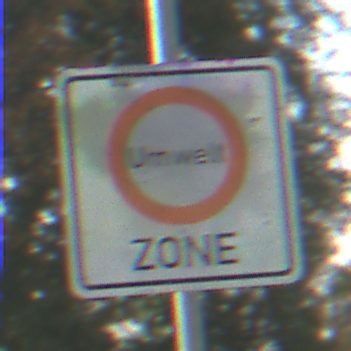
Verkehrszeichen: BeginnUmweltzone
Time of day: MorningAfternoon
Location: Outdoor (Suburban)
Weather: PartlyCloudy
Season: NotSpecified
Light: Natural